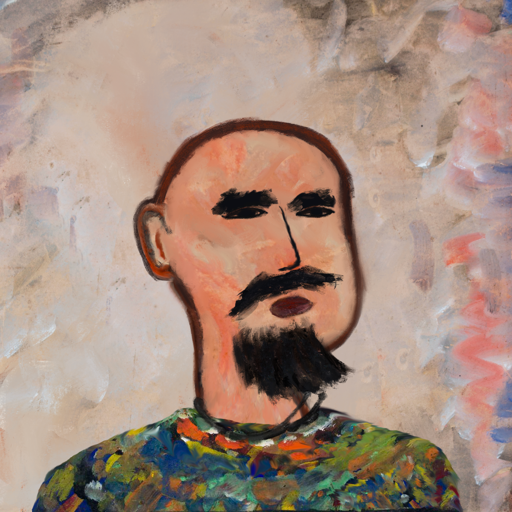
Background: Roy_Bahadur, Head And Neck Side: Roy_Bahadur, Face Side: Mosgoul, Bust: An_Impression, Hair Side: Blank, Head Accessory: Blank, Second Necklace: Blank, Necklace: Orphan, Baby: Blank